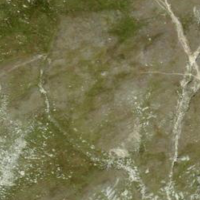
EUNIS habitat code: 26
Species observed at this site:
Salix herbacea